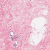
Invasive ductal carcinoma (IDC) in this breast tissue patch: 0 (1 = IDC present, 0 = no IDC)